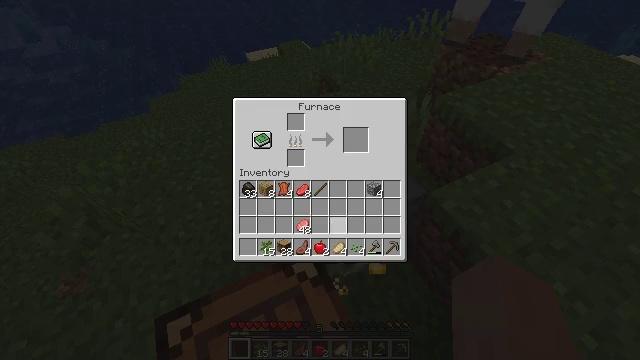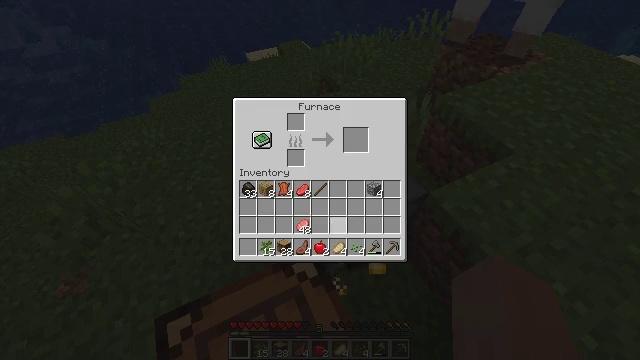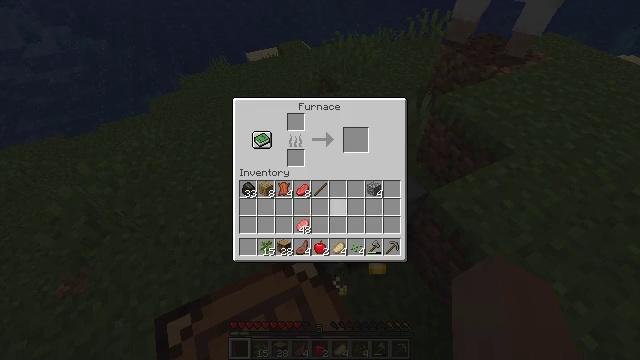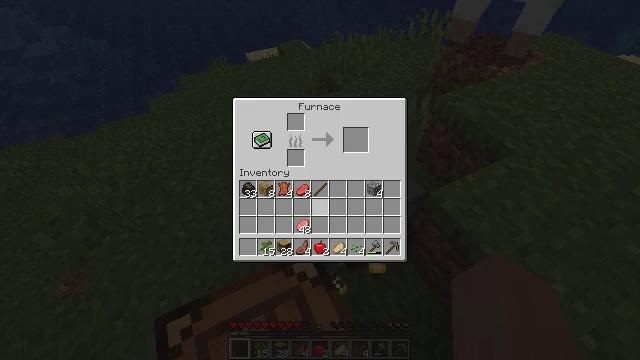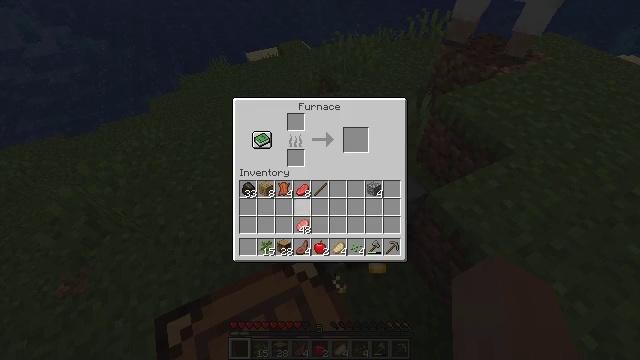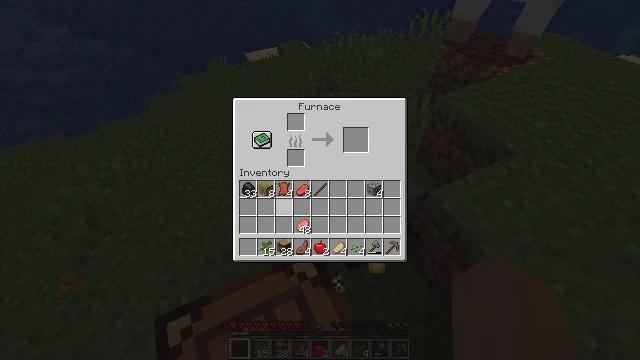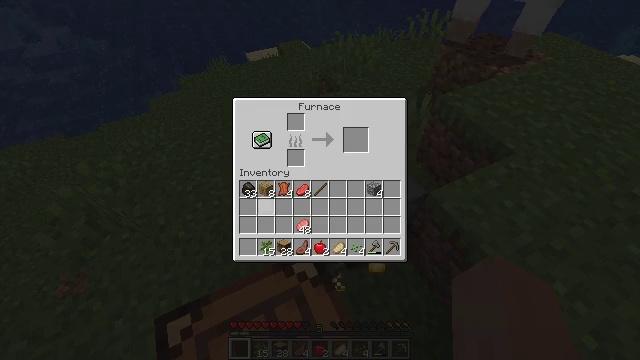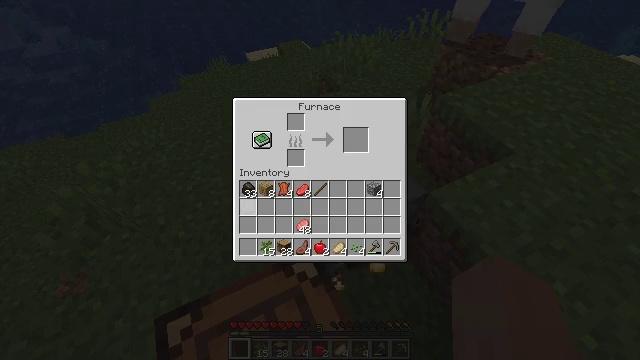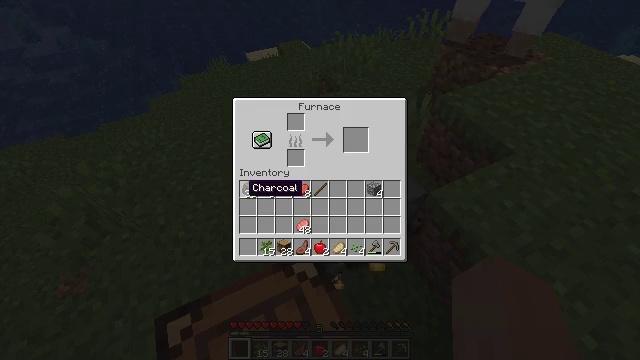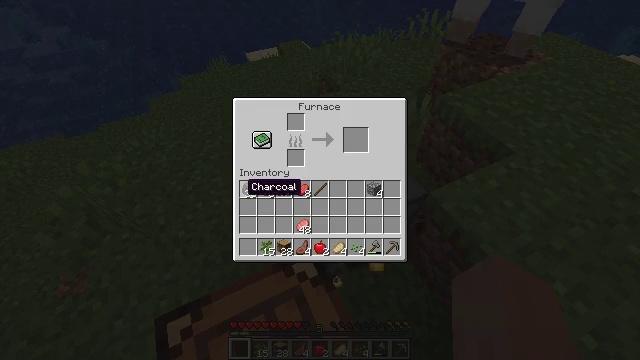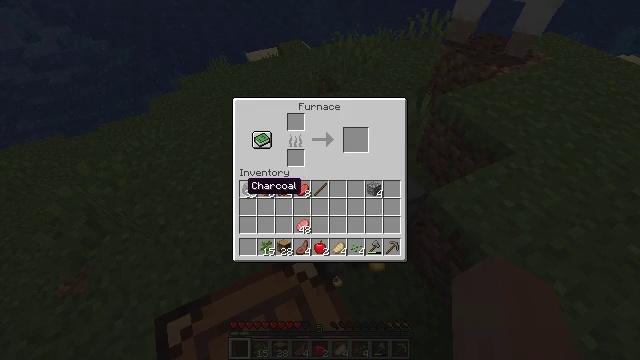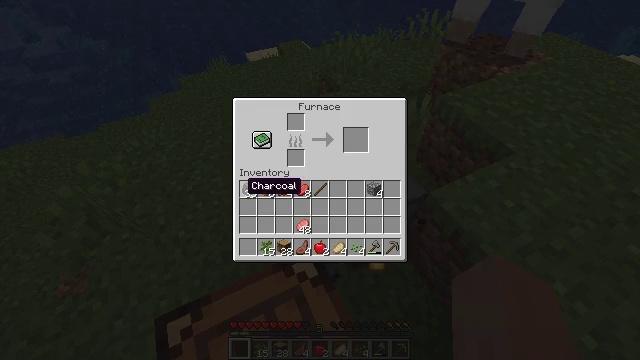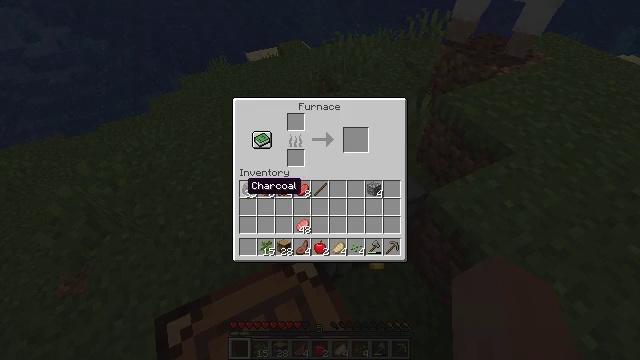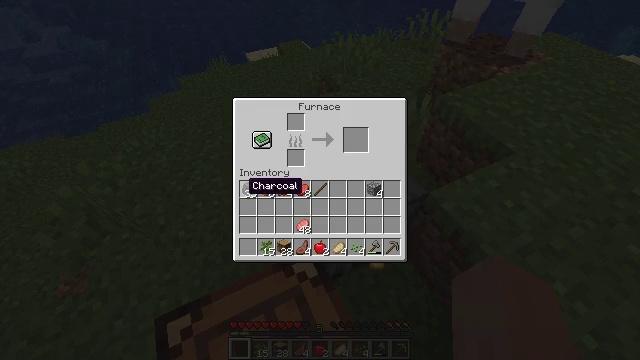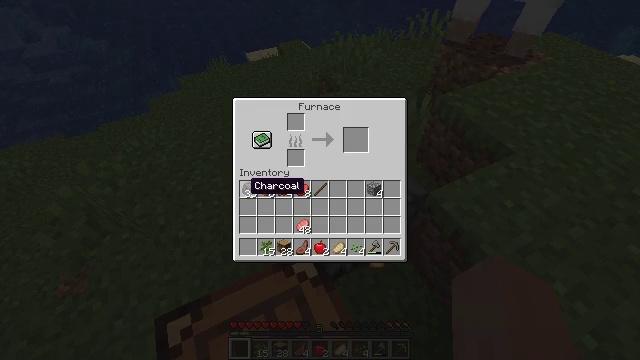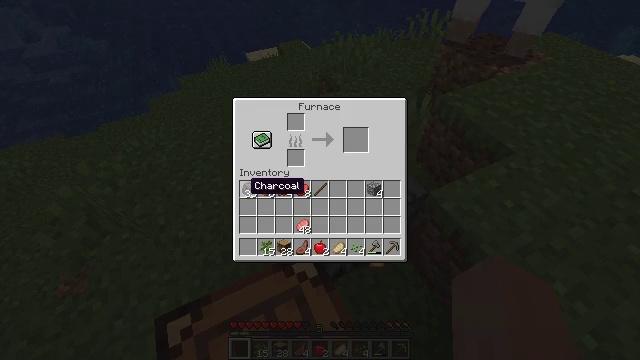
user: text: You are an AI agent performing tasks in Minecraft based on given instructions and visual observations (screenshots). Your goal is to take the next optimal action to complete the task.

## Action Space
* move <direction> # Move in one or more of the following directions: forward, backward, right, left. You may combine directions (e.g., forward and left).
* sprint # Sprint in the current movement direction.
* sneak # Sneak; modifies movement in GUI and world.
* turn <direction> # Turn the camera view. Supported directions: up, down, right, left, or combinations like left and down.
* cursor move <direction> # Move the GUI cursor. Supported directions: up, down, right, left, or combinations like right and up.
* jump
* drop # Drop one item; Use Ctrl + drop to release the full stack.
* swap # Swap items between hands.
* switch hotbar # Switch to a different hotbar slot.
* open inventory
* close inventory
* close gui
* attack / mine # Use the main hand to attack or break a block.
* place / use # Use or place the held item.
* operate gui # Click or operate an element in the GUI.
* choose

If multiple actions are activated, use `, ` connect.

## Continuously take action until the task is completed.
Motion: motion action
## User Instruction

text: Cook beef with the furnace.
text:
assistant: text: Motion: no_op
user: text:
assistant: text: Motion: turn left
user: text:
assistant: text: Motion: turn left
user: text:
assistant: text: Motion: turn left
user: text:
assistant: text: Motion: sneak, turn left
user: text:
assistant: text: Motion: sneak, turn left
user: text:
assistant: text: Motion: sneak, turn left
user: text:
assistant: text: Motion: sneak, turn left
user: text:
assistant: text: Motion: sneak
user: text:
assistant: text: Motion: sneak
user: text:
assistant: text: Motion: sneak
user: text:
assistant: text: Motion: sneak
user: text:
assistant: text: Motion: sneak
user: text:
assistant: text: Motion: sneak
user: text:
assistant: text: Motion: sneak
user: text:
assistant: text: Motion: sneak, attack / mine
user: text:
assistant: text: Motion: sneak, attack / mine
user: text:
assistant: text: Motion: sneak, attack / mine
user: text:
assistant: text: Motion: sneak
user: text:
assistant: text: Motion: sneak
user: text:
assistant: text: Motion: sneak, turn right
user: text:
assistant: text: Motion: turn right
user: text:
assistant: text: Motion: turn right
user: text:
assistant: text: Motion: no_op
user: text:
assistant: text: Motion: no_op
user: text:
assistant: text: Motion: no_op
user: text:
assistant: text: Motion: sneak
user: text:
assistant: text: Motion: sneak
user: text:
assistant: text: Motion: sneak
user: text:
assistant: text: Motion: sneak, attack / mine